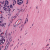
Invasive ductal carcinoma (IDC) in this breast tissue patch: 0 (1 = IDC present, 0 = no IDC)